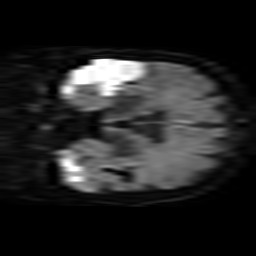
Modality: TRACE
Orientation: coronal
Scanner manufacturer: philips
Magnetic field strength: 3 T
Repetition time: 3.876 s
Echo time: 0.05903 s